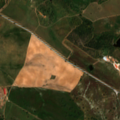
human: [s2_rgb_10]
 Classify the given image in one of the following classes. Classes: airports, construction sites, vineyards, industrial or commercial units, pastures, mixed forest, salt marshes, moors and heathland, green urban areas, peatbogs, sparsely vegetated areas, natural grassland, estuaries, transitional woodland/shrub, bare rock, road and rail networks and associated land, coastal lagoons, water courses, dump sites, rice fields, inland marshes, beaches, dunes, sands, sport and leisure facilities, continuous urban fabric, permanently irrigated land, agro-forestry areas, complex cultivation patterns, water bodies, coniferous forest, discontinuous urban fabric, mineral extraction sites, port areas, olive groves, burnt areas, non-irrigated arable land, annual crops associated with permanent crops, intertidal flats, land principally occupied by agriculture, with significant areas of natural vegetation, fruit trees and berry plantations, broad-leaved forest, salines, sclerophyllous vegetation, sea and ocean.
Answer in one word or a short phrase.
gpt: non-irrigated arable land, permanently irrigated land, agro-forestry areas